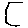
Label: hexagon